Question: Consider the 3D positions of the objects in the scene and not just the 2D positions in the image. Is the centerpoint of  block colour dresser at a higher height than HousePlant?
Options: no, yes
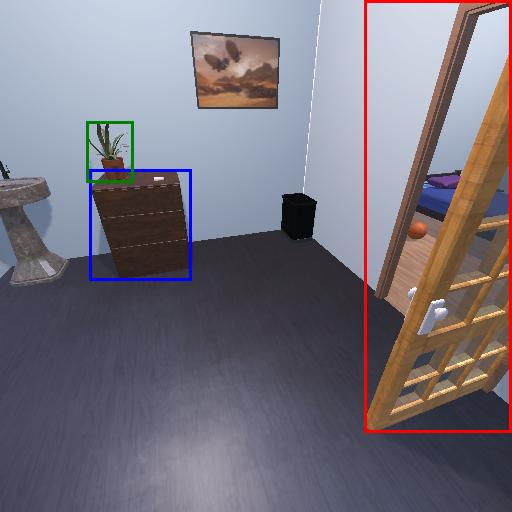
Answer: no